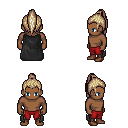
a pixel art fantasy rpg character, male body template, human, dark skin, black cape, red pants, white blonde long topknot hairstyle, brown shoes, four views (front, back, left, right), 2x2 character sprite sheet, small pixel art, hard edges, no anti-aliasing